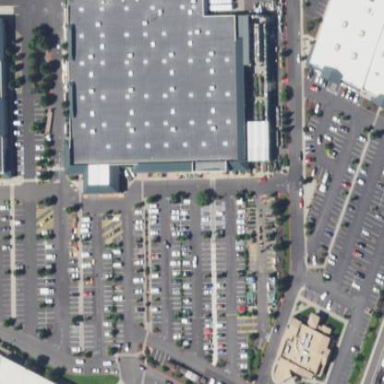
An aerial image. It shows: Retail area.